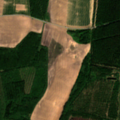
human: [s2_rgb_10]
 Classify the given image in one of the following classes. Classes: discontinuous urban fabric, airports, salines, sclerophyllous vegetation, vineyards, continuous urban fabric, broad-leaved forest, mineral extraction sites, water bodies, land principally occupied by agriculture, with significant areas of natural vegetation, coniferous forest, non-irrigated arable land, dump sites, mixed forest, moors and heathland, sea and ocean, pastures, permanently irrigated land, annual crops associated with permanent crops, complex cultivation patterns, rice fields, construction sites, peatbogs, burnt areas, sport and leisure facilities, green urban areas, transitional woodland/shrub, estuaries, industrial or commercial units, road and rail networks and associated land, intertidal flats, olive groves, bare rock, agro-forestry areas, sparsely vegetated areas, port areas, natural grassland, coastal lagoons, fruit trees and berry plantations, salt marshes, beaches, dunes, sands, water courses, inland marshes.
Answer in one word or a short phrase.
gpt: non-irrigated arable land, broad-leaved forest, coniferous forest, peatbogs